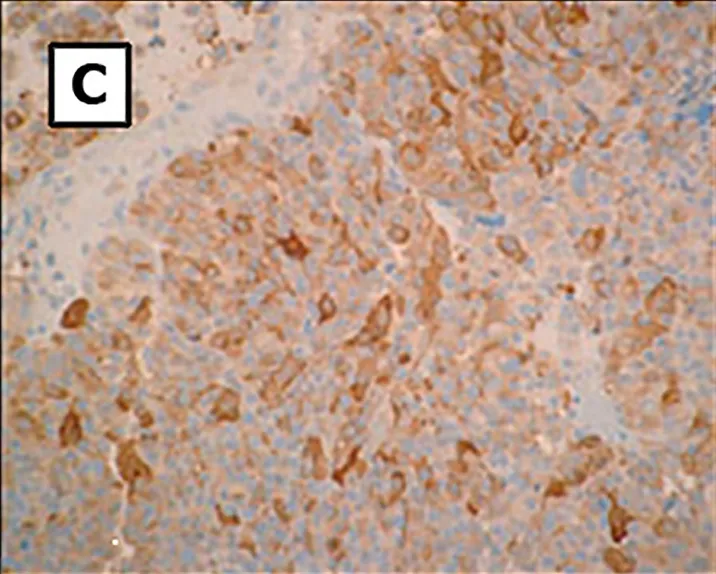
Histology of the pituitary tumor. (C) Tumor cells were positive for ACTH. Original magnification x200.
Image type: pathology (immunostaining)